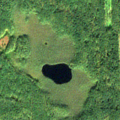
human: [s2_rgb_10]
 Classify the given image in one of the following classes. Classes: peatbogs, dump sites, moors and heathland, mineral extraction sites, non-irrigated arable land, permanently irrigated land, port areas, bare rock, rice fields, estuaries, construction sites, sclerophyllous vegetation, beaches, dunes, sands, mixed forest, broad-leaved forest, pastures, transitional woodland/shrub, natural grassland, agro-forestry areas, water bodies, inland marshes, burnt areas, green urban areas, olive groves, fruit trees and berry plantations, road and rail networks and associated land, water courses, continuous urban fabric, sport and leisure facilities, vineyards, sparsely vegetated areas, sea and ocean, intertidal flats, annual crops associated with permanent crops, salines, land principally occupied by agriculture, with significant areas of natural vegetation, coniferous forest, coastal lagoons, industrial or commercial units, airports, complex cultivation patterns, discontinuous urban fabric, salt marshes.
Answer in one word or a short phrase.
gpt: coniferous forest, peatbogs